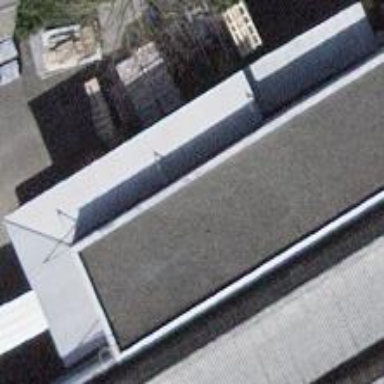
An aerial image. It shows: View of roof of building.